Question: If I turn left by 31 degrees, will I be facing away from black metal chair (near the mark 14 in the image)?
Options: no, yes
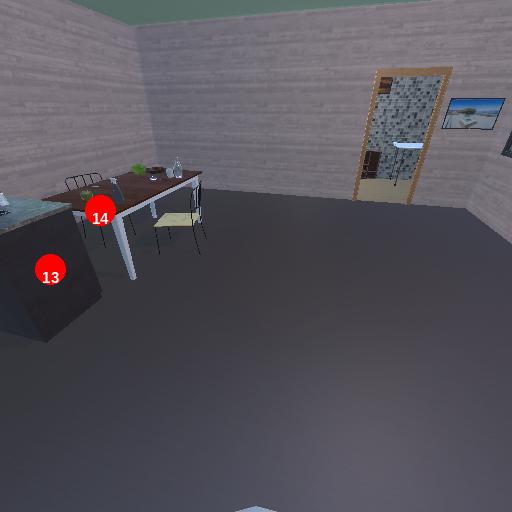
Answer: no